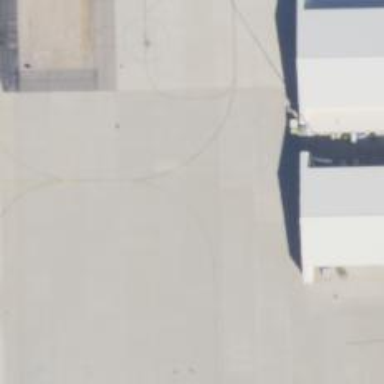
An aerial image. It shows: Image of taxiway at airport.